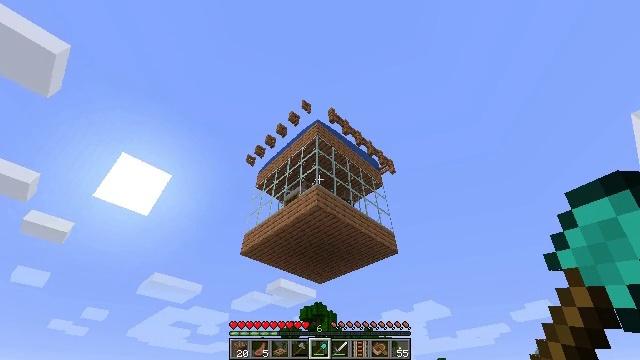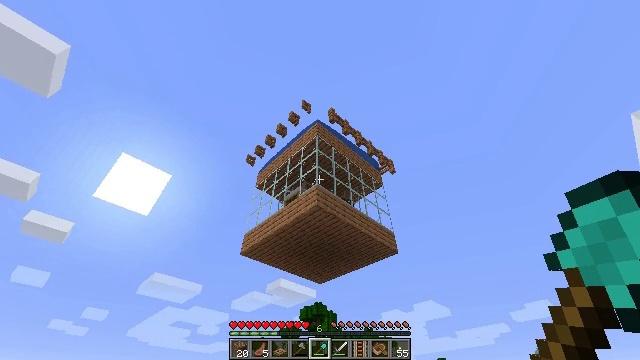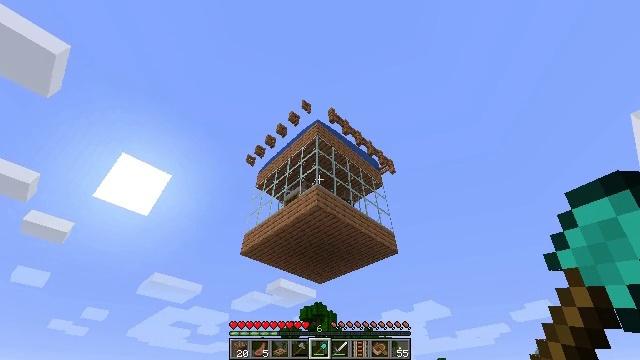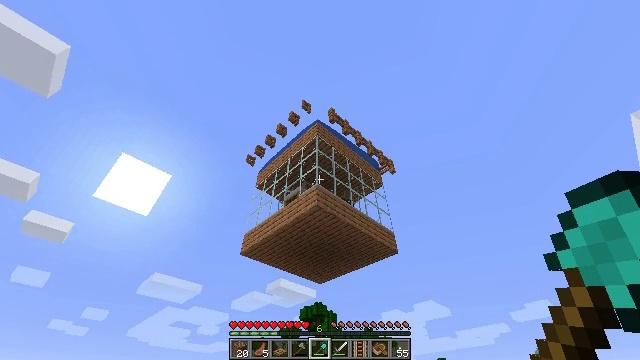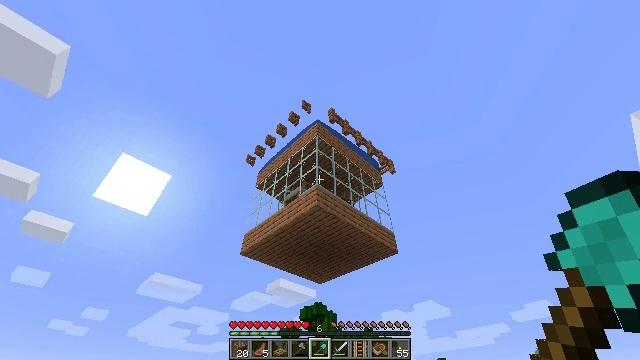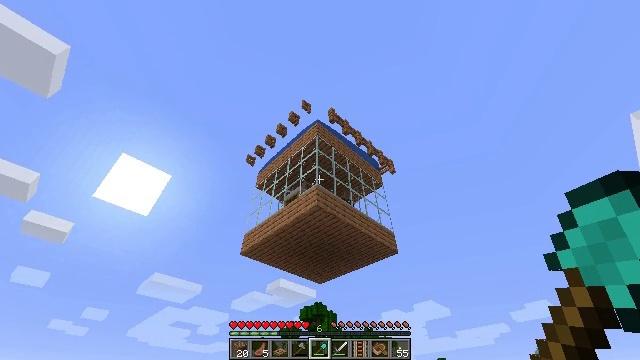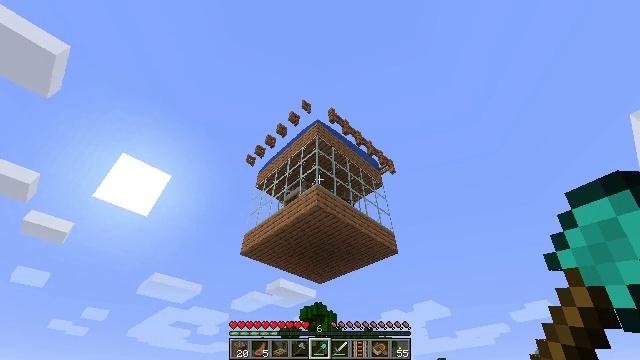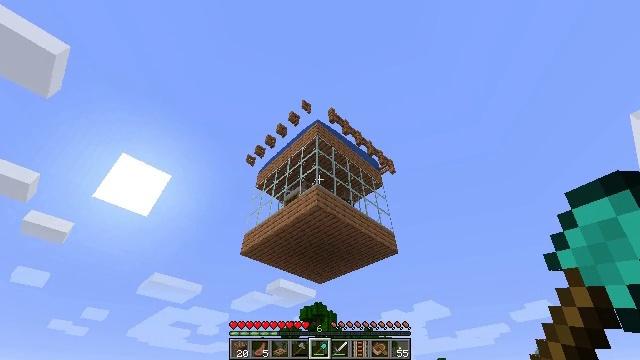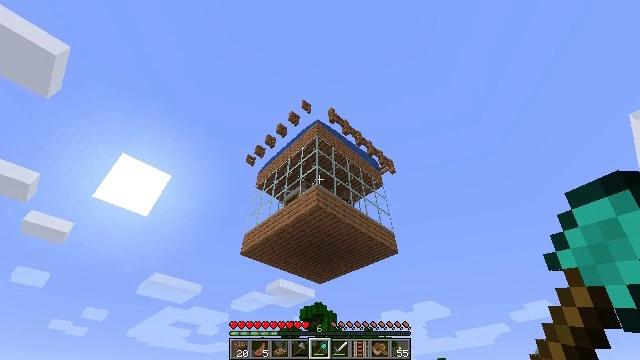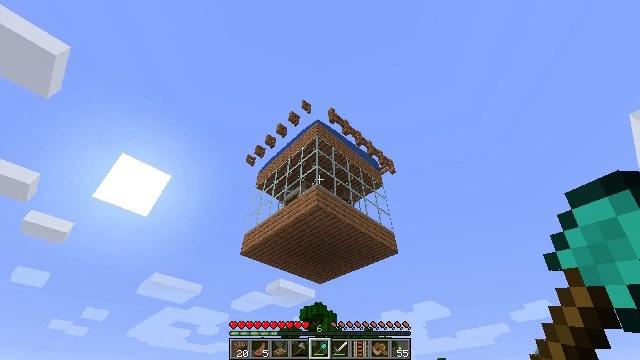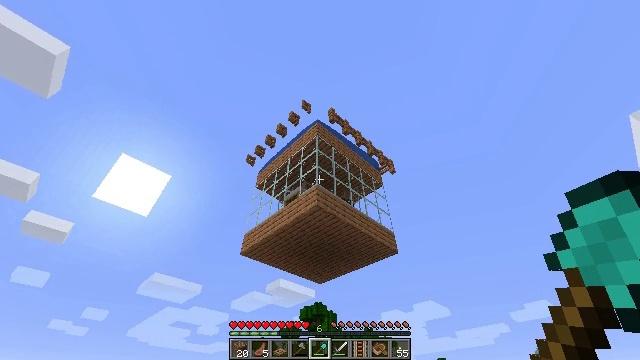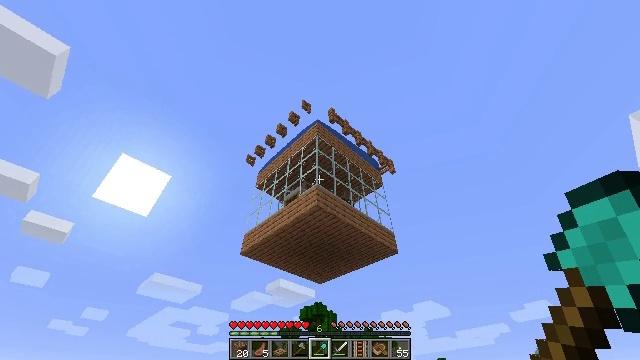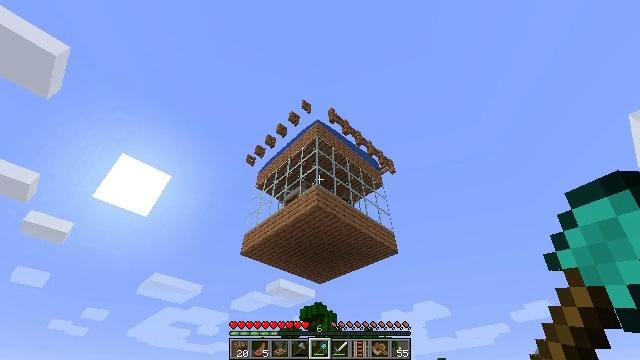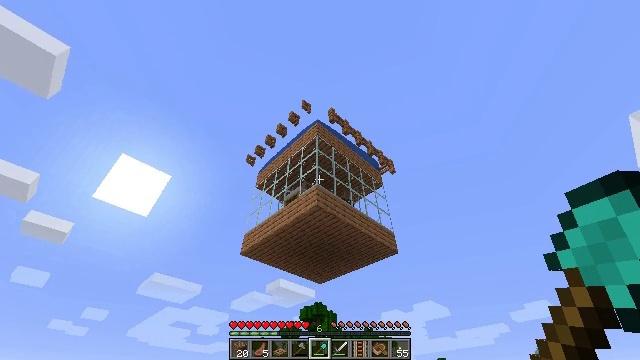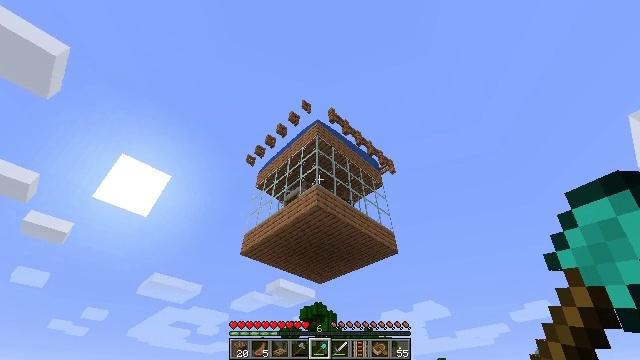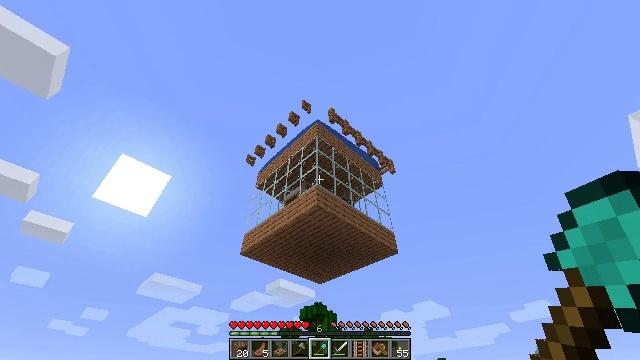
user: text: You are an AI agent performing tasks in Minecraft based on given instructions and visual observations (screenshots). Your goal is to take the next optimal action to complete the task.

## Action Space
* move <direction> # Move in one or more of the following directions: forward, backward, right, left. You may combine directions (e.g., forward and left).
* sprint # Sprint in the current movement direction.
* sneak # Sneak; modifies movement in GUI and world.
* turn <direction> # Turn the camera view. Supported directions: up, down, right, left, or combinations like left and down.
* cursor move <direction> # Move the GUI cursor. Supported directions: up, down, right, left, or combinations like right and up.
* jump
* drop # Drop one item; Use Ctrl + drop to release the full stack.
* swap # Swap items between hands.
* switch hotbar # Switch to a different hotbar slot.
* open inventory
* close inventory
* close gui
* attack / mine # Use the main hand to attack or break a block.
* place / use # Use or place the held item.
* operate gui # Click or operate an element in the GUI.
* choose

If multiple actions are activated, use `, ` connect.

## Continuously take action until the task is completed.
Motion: motion action
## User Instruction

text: Collect the poppy by clicking on it.
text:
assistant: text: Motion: no_op
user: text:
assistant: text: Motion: no_op
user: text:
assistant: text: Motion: no_op
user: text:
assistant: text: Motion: no_op
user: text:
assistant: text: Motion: no_op
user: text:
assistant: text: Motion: no_op
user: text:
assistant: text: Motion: no_op
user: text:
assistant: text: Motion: no_op
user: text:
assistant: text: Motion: no_op
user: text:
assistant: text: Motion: no_op
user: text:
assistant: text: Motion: no_op
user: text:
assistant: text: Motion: no_op
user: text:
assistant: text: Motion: no_op
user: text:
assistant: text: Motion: no_op
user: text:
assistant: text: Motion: no_op
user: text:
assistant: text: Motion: no_op
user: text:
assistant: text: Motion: no_op
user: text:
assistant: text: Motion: no_op
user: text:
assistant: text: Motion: no_op
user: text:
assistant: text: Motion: no_op
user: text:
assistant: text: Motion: no_op
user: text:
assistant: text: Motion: no_op
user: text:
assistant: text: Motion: no_op
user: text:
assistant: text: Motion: no_op
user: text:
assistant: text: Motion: no_op
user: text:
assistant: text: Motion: no_op
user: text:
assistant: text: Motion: no_op
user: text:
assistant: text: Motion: no_op
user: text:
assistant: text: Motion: no_op
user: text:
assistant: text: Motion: no_op